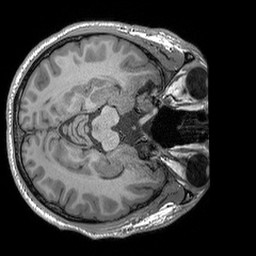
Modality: T1w
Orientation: axial
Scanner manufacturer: siemens
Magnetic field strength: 3 T
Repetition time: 2.3 s
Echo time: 0.00298 s